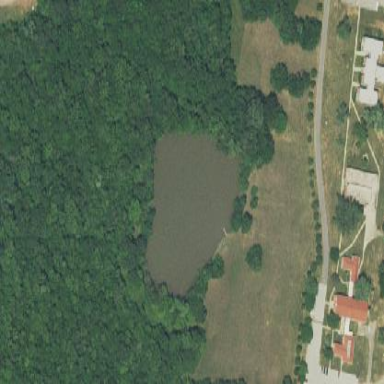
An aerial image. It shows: Pond surrounded by natural water.